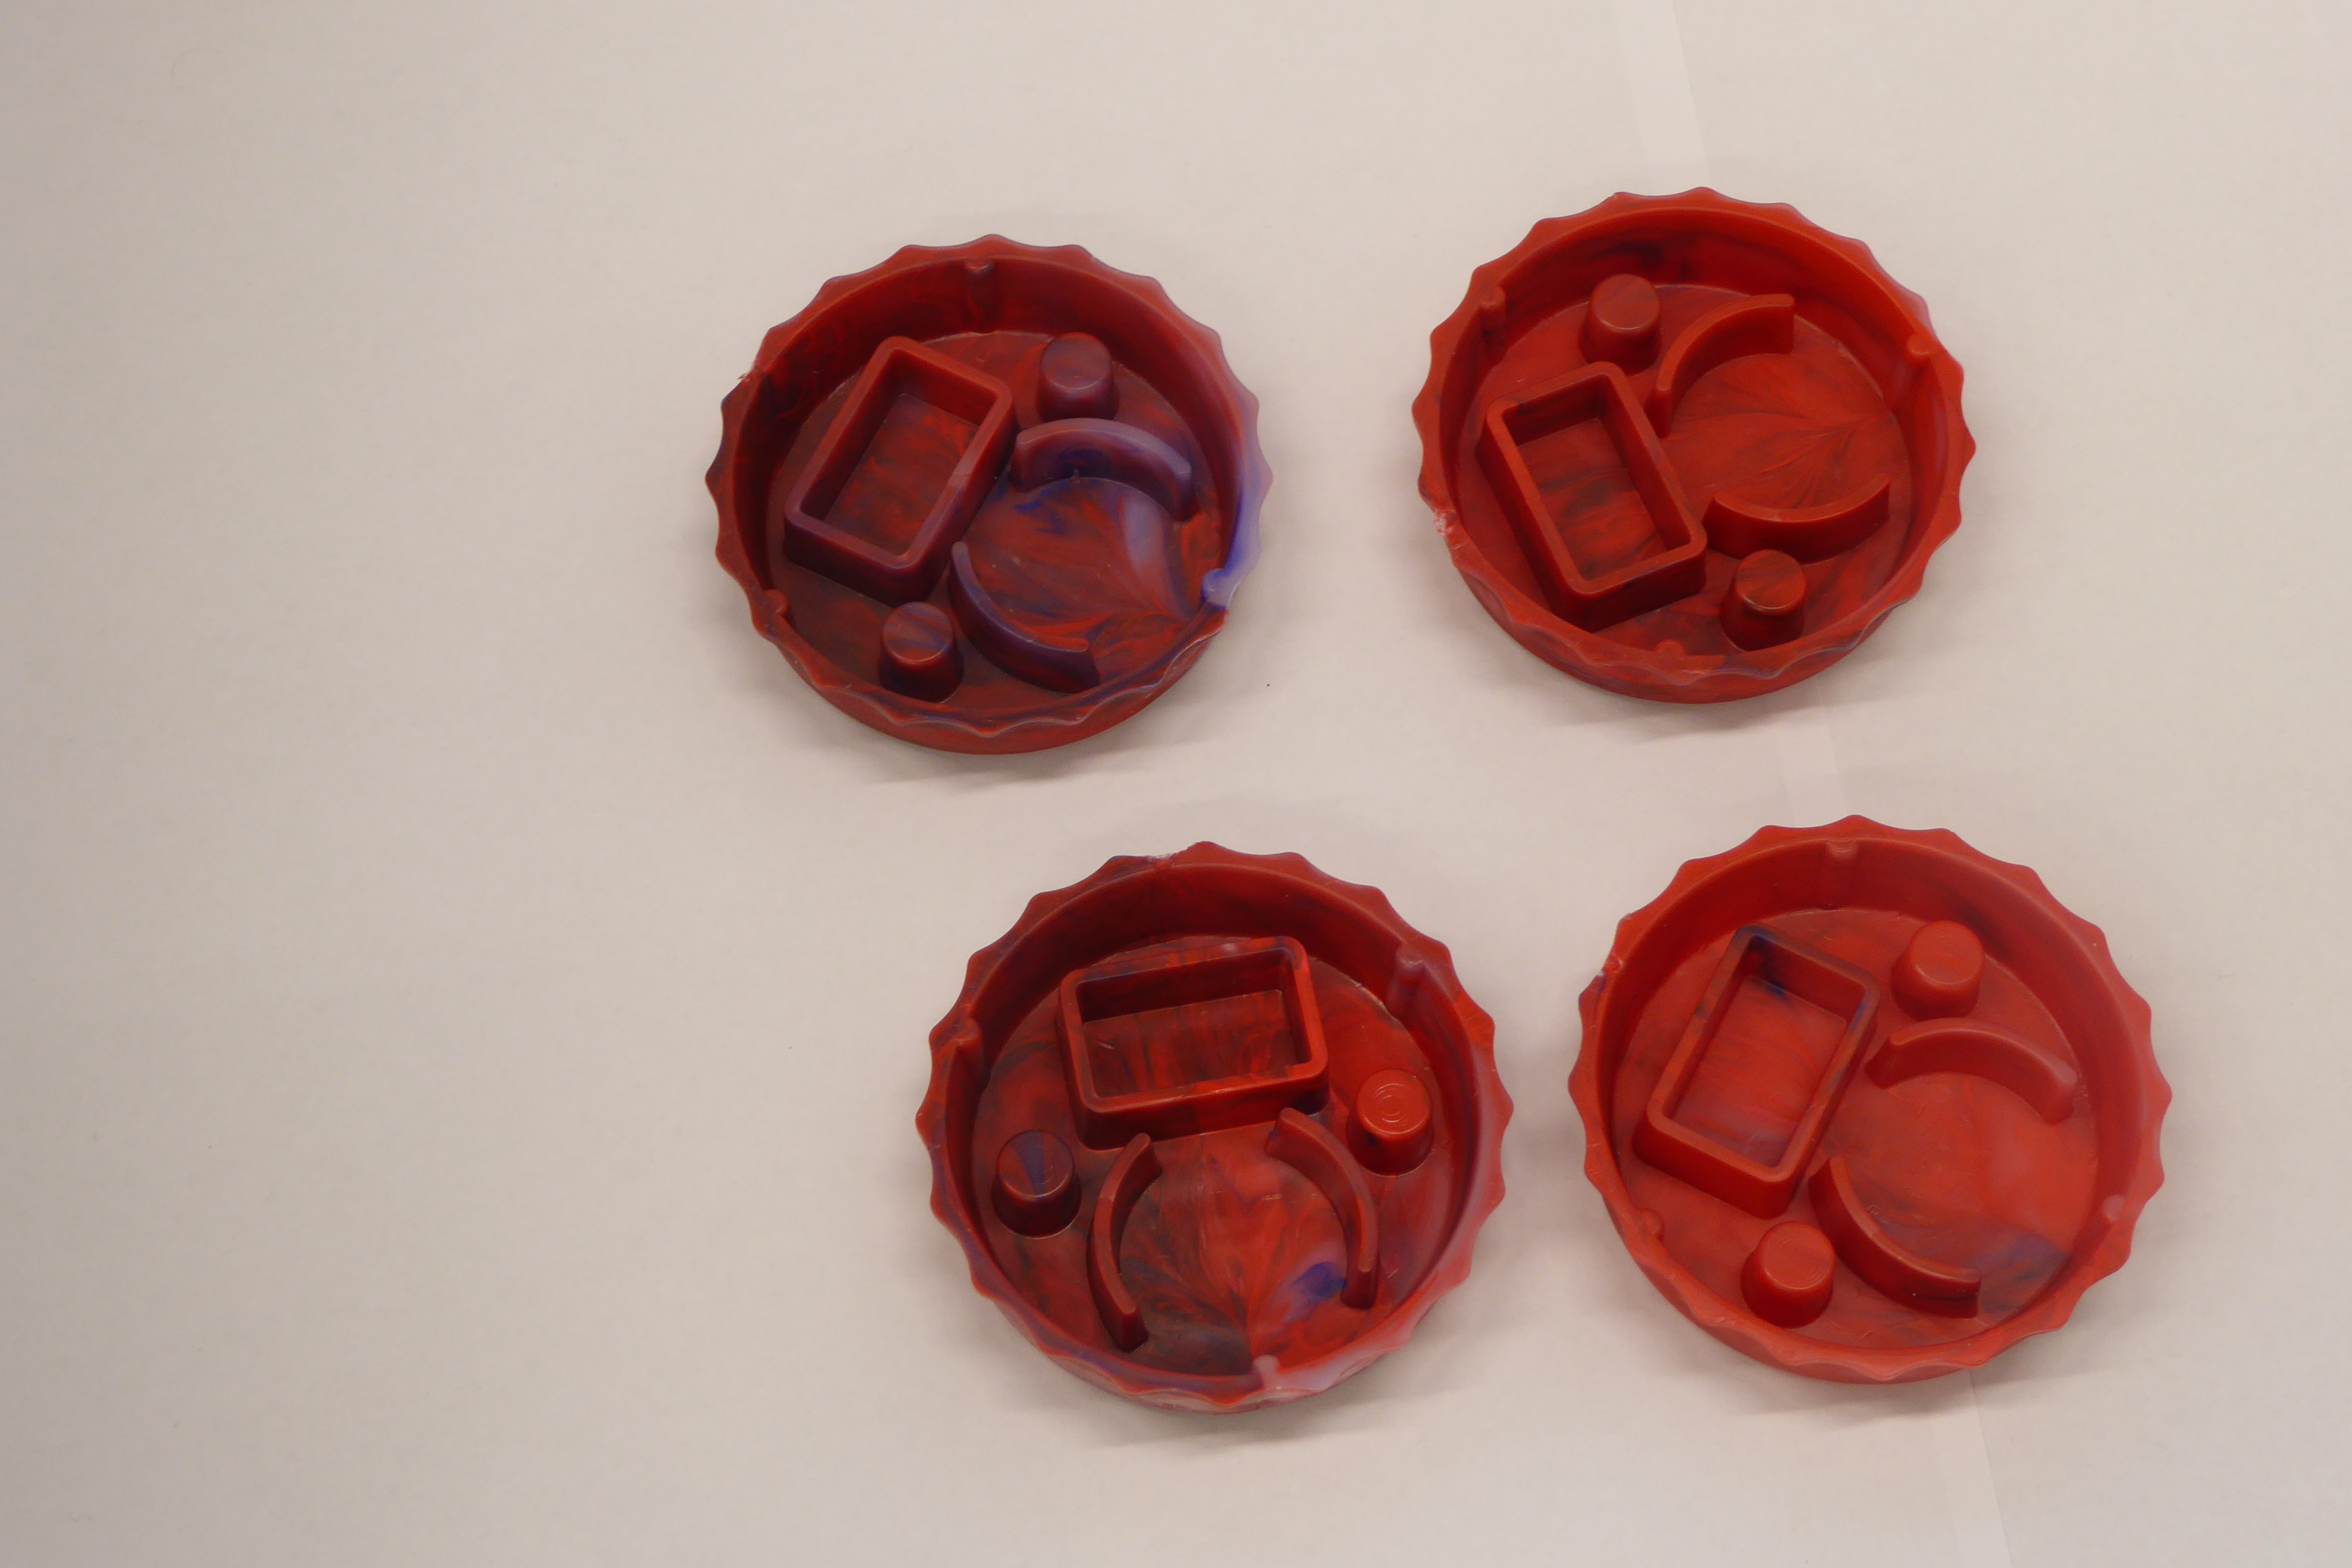
Label: Bottle Opener - Cover